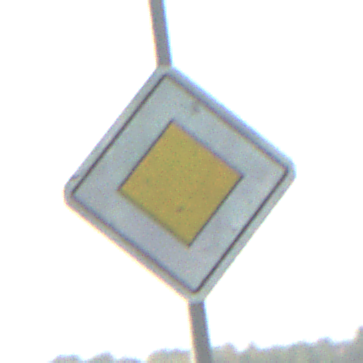
Verkehrszeichen: Vorfahrtsstrasse
Umgebung: Outdoor, Special
Tageszeit: MorningAfternoon
Wetter: Clear
Licht: Natural
Jahreszeit: NotSpecified
Kontrast: HighContrast